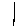
Label: line